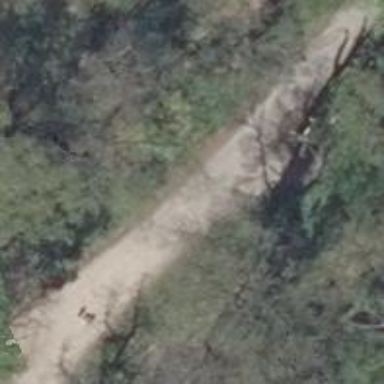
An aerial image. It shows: Compacted path road.